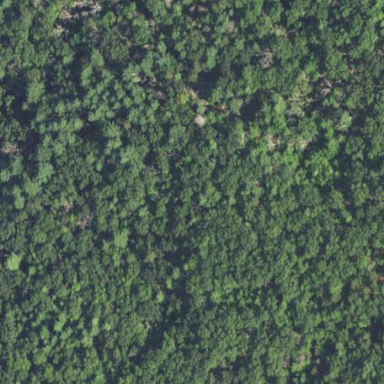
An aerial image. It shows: Woodland consisting mainly of needle-leaved trees.